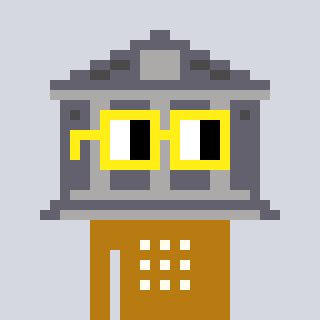
a pixel art character with square yellow glasses, a bank-shaped head and a gold-colored body on a cool background